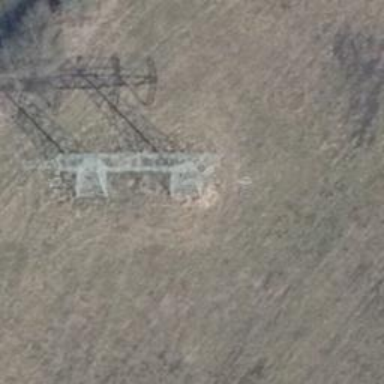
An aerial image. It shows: H-frame power tower design.